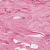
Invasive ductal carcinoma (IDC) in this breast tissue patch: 0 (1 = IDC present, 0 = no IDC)